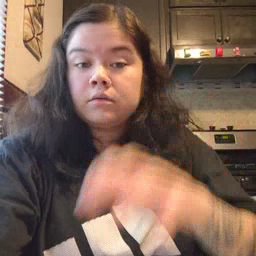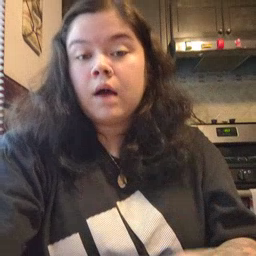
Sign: happy